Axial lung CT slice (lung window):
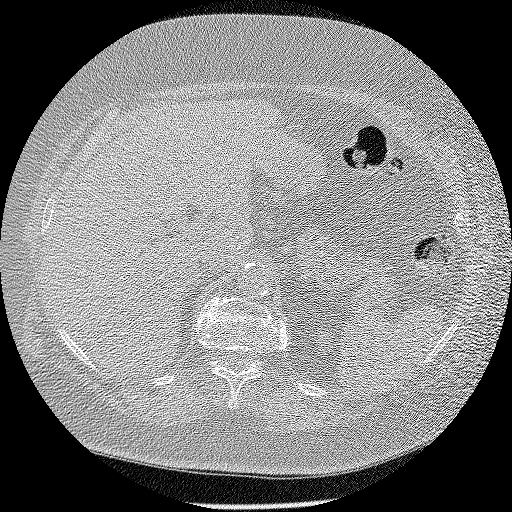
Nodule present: no